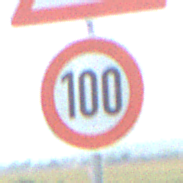
Verkehrszeichen: Geschwindigkeit100
Zusatzzeichen oben: FussgaengerRechts
Umgebung: Outdoor, Suburban
Tageszeit: Midday
Wetter: Overcast
Licht: Natural
Jahreszeit: NotSpecified
Kontrast: LowContrast